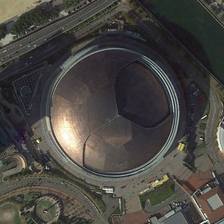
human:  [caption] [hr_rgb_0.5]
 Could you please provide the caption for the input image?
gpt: some buildings are around a circle center building near a road and a river .

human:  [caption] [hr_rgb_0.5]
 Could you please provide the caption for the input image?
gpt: some buildings are around a circle center building near a road and a river .

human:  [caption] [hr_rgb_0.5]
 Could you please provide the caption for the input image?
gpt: some buildings are around a circle center building near a road and a river .

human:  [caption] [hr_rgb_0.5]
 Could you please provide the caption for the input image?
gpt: some buildings are around a circle center building near a road and a river .

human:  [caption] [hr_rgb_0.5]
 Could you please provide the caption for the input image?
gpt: some buildings are around a circle center building near a road and a river .